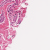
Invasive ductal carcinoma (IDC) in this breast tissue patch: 0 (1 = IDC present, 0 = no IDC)